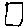
Label: square